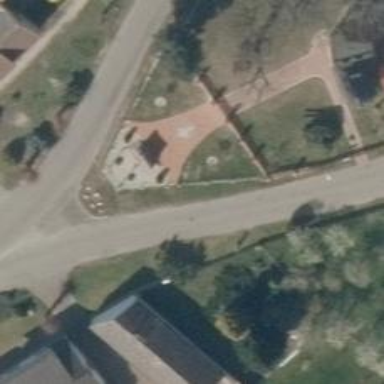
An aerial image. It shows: Historical site featuring war memorial.